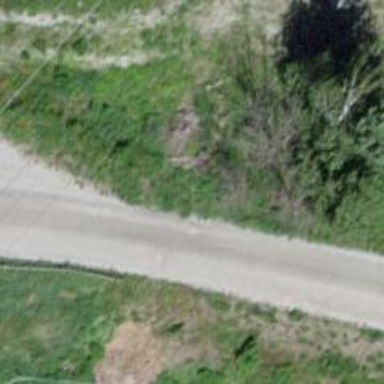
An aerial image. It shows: Compacted track with grade2 level.